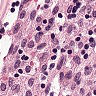
Metastatic tissue present: no